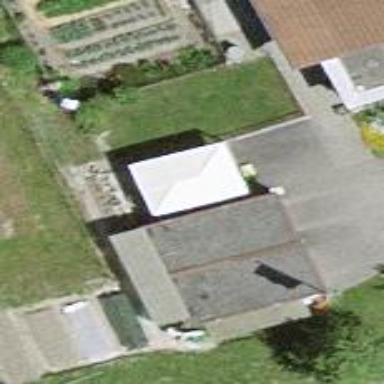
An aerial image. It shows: Garage.